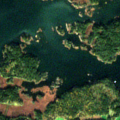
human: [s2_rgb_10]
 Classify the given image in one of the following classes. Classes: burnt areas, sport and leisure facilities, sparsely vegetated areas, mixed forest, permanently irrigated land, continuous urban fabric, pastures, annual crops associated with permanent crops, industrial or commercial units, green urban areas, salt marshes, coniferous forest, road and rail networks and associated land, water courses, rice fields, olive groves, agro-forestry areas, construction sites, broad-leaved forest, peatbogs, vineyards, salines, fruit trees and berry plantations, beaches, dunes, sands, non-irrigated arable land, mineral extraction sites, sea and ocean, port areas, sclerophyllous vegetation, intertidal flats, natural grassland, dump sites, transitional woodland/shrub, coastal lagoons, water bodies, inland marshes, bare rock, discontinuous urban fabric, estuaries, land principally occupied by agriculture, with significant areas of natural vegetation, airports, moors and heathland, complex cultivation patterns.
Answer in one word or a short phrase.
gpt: land principally occupied by agriculture, with significant areas of natural vegetation, coniferous forest, sea and ocean